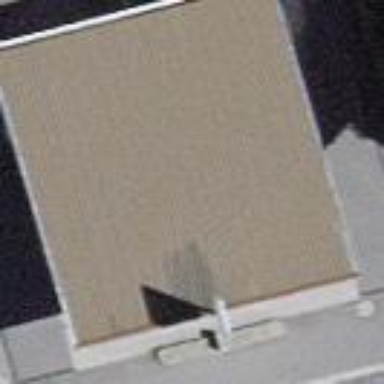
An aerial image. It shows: View of roof of building.